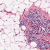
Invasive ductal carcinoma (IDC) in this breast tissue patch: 0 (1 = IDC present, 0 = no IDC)